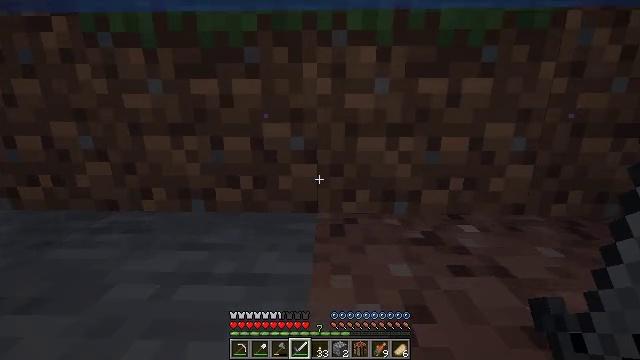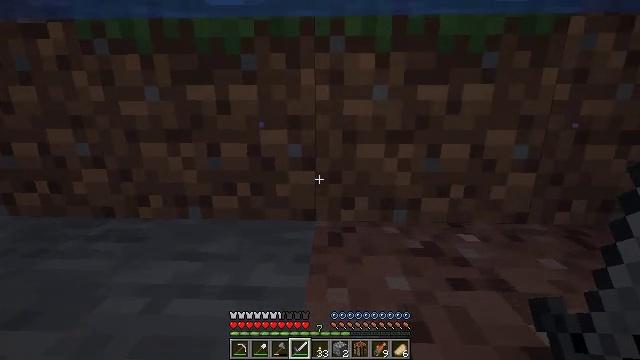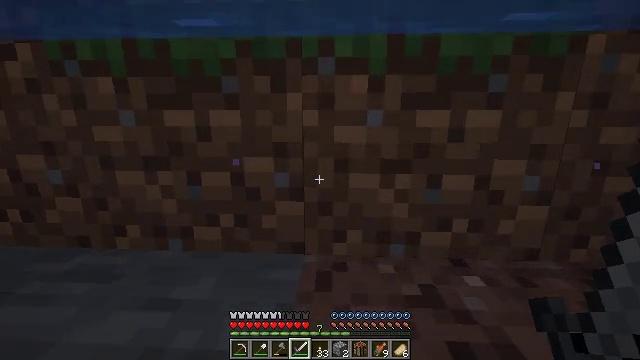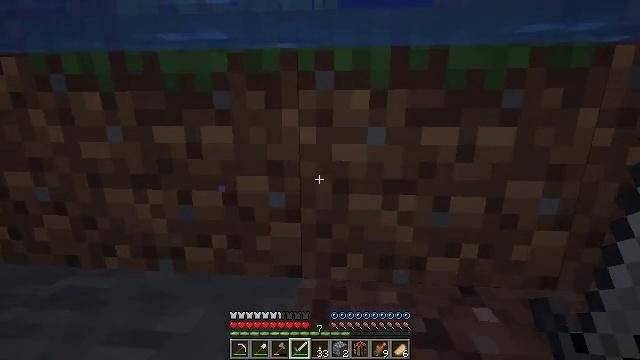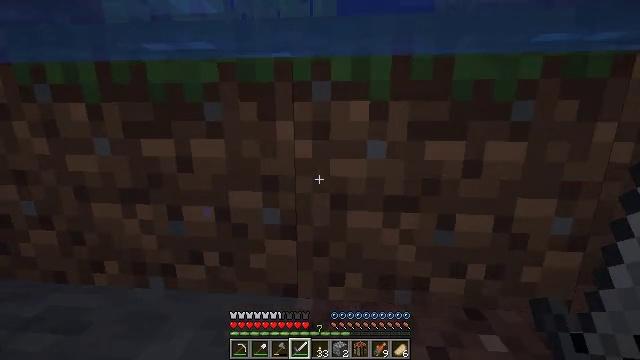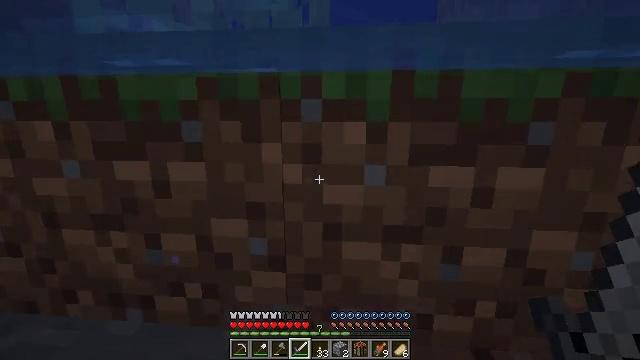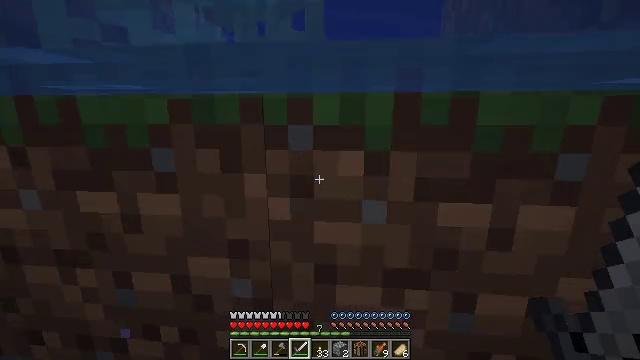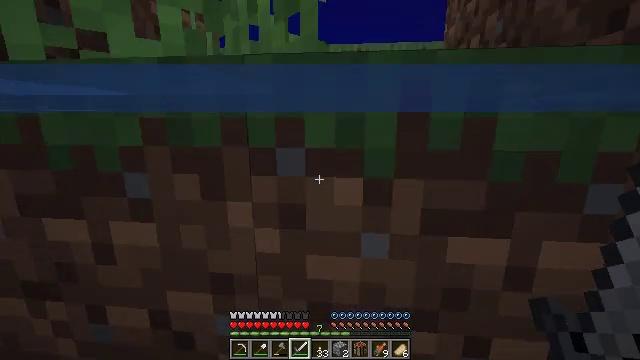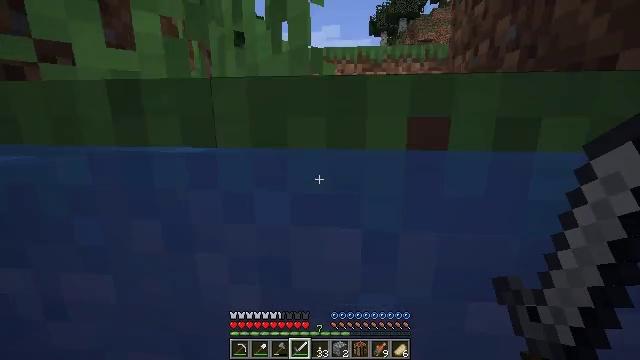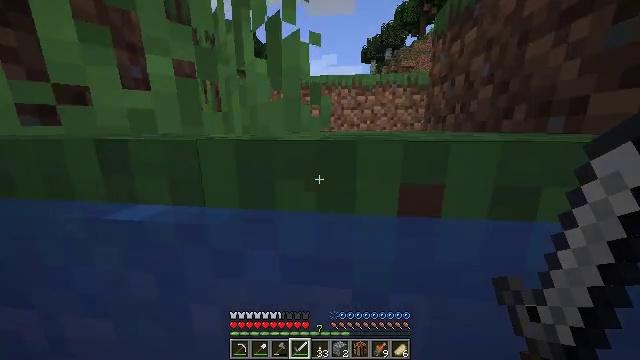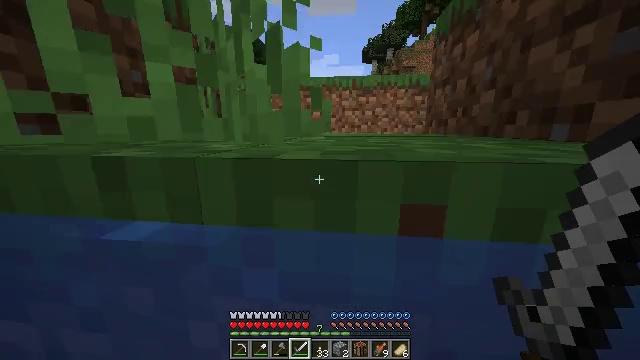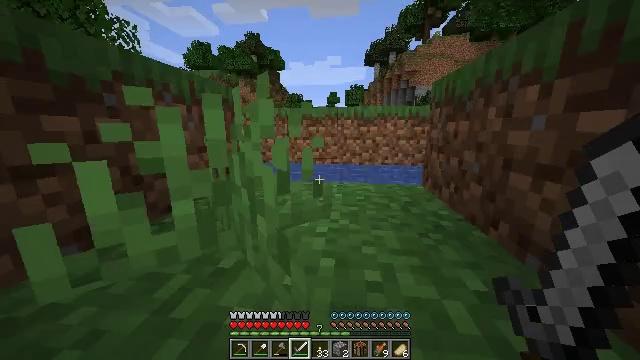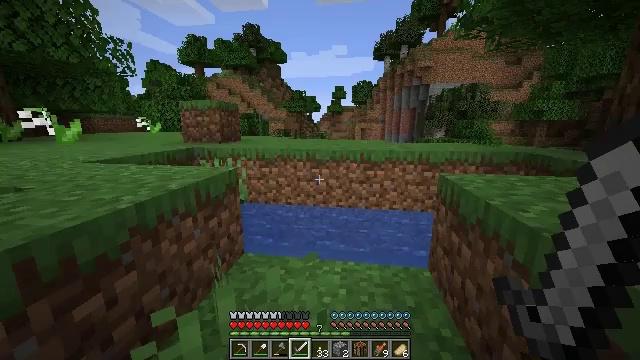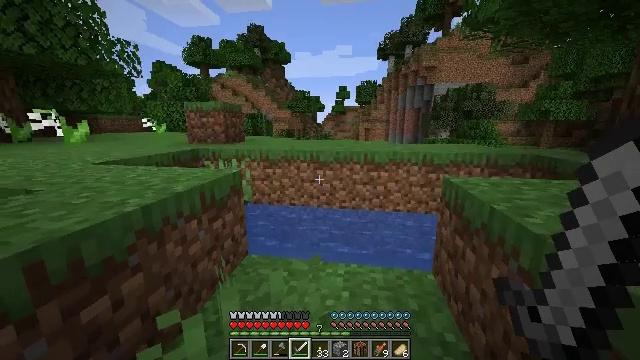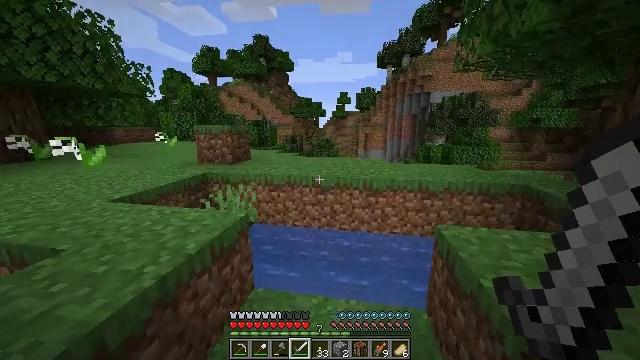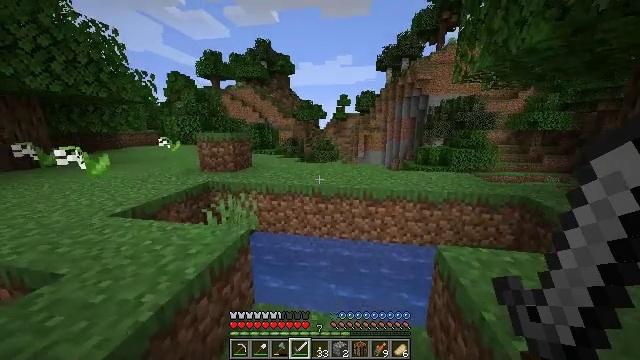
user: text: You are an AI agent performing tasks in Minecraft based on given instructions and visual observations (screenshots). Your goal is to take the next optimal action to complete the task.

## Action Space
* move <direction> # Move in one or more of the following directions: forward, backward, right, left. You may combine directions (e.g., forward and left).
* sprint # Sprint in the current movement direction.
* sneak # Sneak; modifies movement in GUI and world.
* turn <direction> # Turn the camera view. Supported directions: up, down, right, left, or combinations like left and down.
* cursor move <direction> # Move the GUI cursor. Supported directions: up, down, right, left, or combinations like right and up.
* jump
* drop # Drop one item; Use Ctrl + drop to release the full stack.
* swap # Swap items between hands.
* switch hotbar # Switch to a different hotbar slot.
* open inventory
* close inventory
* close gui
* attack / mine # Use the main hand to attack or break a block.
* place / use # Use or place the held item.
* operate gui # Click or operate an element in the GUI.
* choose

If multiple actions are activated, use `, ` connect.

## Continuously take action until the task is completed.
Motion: motion action
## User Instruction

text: Hunt fish.
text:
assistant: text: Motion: move forward, sprint, jump
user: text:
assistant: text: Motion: move forward, sprint, turn left, jump
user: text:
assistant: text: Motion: move forward, sprint, turn left, jump
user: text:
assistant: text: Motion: move forward, sprint, jump
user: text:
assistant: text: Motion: move forward, sprint, jump
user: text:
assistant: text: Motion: move forward, sprint, jump
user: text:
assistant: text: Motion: move forward, sprint, jump
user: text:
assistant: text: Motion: move forward, sprint, jump
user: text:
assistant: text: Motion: move forward, sprint, jump
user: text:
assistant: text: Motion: move forward, sprint, jump
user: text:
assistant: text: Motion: move forward, sprint, jump
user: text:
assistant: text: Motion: move forward, sprint, turn left, jump
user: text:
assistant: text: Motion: move forward, sprint, jump
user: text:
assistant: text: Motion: move forward, sprint, jump
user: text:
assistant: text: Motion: move forward, sprint, jump
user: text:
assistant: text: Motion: move forward, sprint, jump
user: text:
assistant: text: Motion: move forward, sprint, jump
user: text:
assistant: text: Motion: move forward, sprint, jump
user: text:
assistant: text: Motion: move forward, sprint, jump
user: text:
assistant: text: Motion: move forward, sprint, jump
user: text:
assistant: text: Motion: move forward, sprint, turn left, jump
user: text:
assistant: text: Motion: move forward, sprint, turn left, jump
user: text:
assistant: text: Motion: move forward and move left, sprint, turn left, jump
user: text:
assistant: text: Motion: move forward and move left, sprint, turn left, jump
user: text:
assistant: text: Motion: move forward and move left, sprint, turn left, jump
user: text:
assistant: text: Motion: move forward and move left, sprint, turn left, jump
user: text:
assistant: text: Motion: move forward and move left, sprint, turn left, jump
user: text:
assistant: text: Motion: move forward and move left, sprint, turn left, jump
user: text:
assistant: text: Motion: move forward and move left, sprint, turn left, jump
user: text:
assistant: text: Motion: move forward and move left, sprint, jump